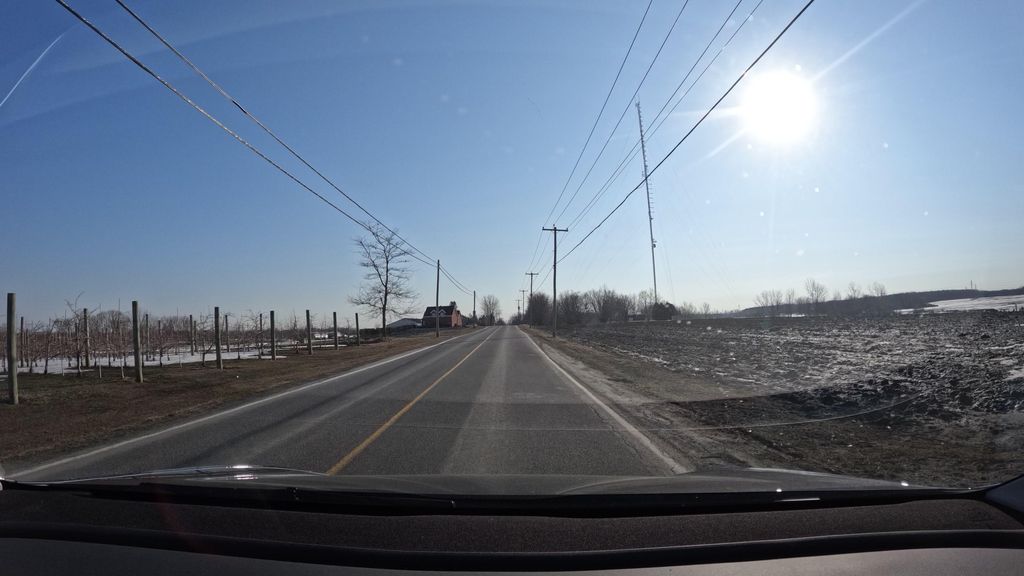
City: montreal